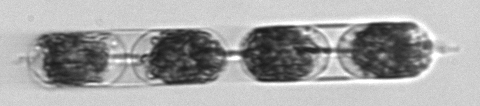
Label: Hemiaulus